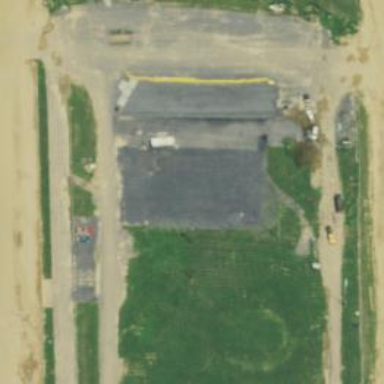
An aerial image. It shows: Stadium for motor sports.